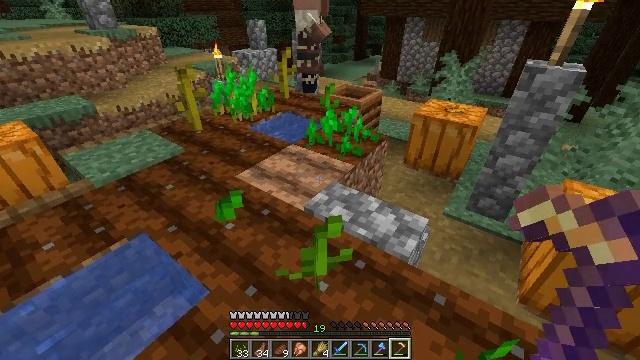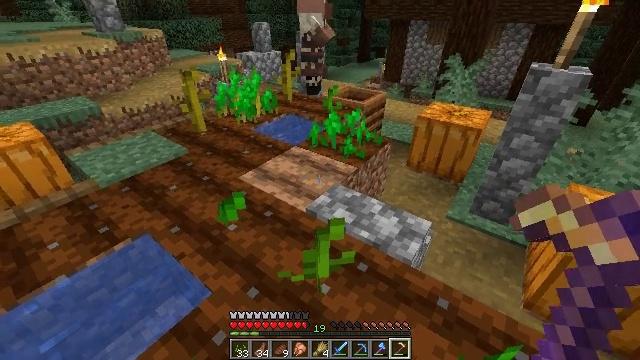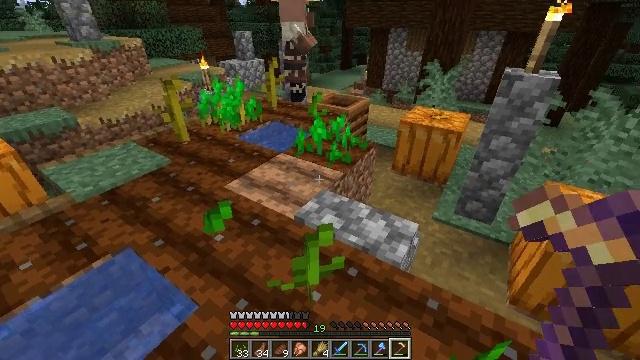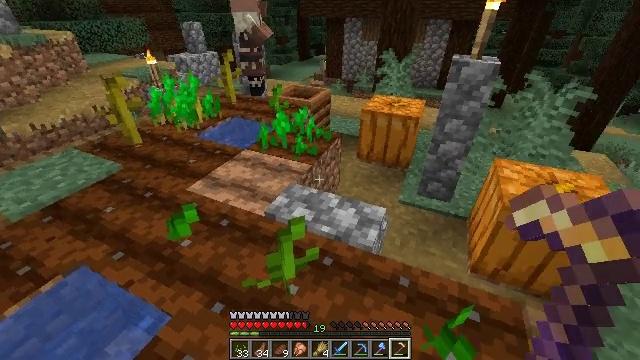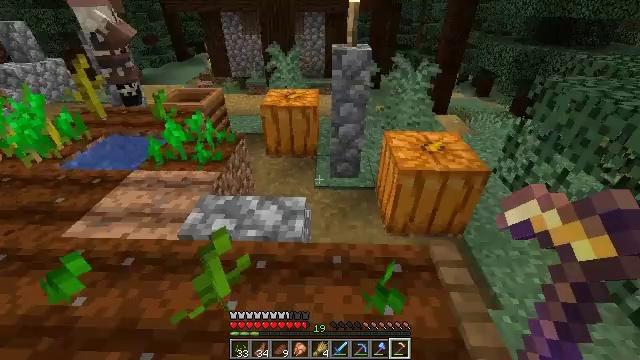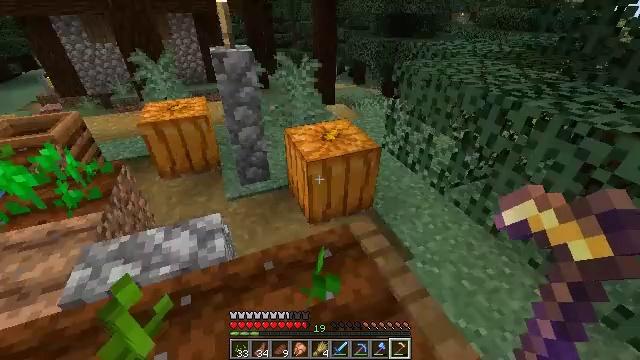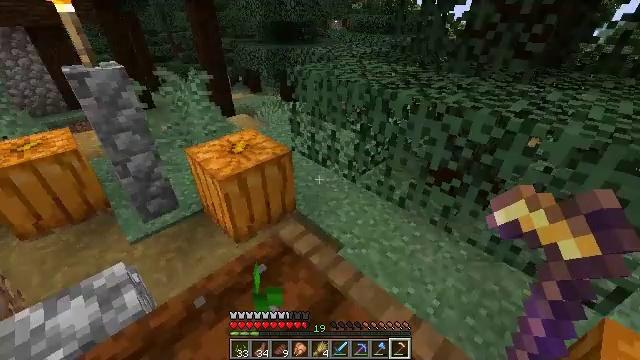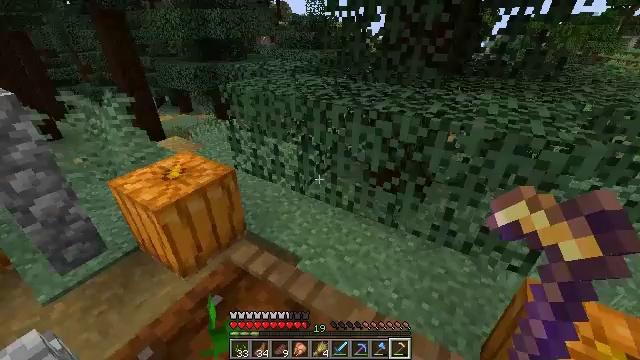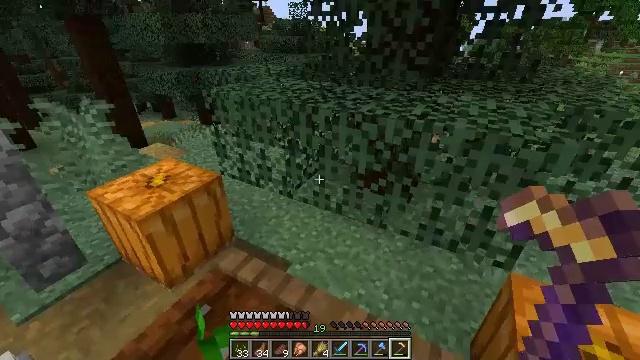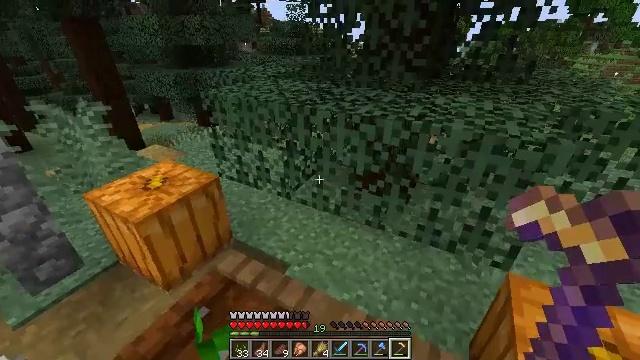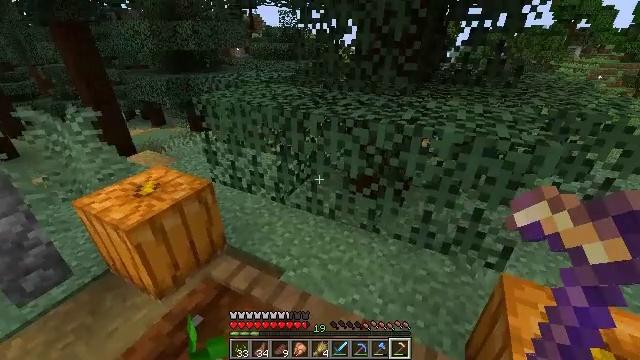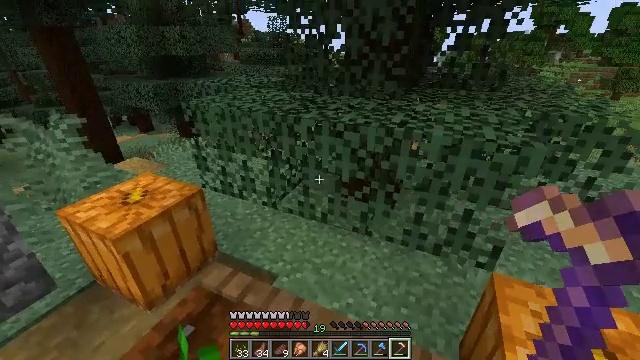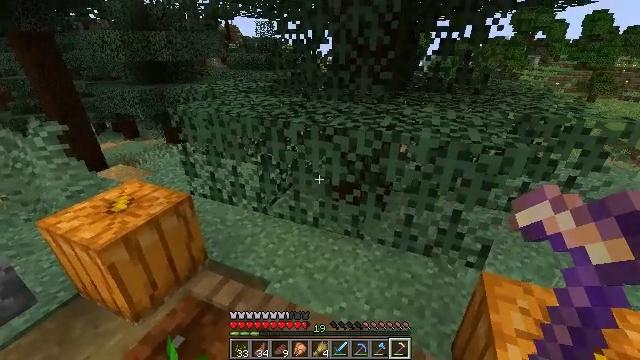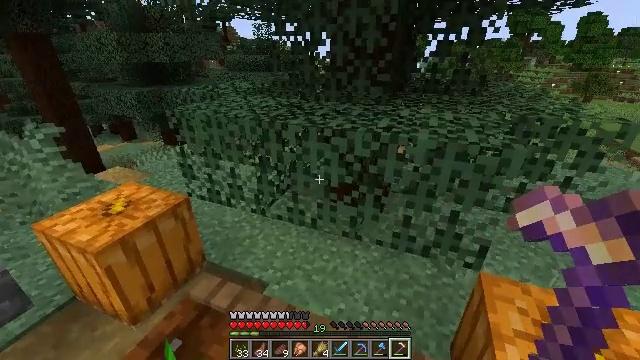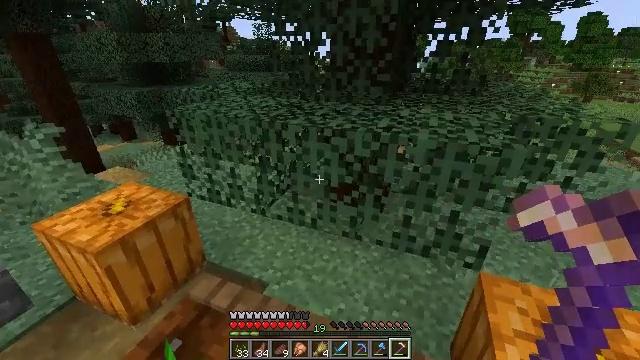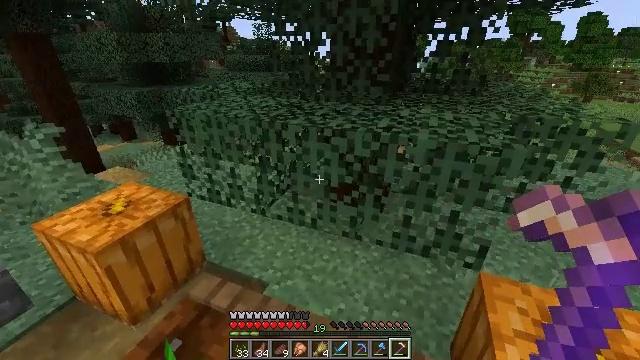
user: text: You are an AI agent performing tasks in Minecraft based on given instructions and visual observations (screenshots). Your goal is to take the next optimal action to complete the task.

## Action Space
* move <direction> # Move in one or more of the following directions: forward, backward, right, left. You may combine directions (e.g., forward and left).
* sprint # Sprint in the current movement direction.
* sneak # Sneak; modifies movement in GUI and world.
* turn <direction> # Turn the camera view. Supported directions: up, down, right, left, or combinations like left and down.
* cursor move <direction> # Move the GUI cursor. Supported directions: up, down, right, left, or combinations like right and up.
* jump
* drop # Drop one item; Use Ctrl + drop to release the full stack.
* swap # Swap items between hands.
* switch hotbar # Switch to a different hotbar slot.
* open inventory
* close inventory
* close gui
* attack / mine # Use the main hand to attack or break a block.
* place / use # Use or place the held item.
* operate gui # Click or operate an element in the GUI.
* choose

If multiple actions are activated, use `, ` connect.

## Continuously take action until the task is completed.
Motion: motion action
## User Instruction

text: Disassemble the powered rail from the track.
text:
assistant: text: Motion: no_op
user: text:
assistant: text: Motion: turn right and up
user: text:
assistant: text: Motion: turn right and down
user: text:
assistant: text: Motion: turn right and down
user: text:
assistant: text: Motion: turn right
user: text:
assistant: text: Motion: turn right and up
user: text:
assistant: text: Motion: turn right and up
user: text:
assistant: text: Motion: turn right
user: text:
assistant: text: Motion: no_op
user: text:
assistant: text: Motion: turn right
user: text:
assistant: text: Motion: turn right
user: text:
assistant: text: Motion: turn right
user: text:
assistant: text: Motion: no_op
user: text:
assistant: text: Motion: no_op
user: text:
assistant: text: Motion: no_op
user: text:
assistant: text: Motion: no_op
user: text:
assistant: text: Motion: turn right
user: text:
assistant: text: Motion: turn right
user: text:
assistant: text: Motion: turn right and up
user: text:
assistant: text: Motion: move forward, turn right and up
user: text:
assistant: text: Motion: move forward, turn right
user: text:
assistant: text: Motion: move forward
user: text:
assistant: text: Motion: move forward
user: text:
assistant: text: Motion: move forward
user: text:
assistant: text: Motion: move forward, sprint, turn right
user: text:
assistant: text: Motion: move forward, sprint, turn right
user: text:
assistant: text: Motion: move forward, sprint
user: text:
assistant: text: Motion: move forward, sprint
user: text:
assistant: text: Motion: move forward
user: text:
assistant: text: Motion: move forward